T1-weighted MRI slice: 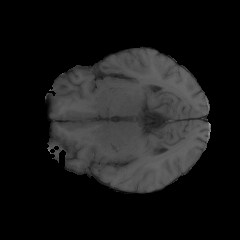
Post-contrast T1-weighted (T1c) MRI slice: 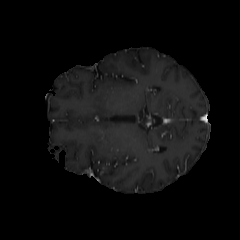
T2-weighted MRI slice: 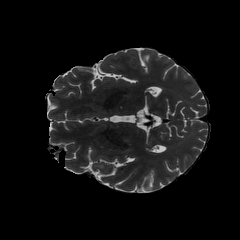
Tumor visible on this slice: yes